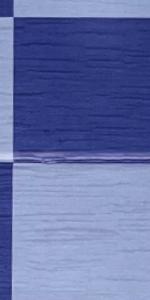
Label: Empty